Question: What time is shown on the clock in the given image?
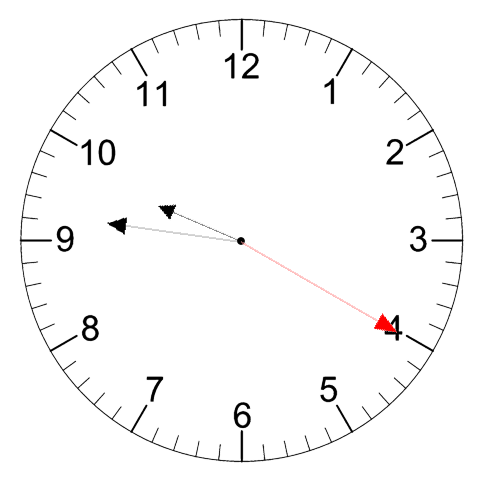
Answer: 09:46:20